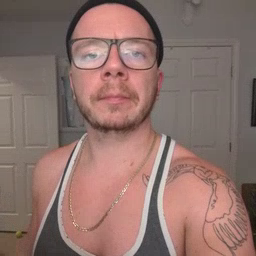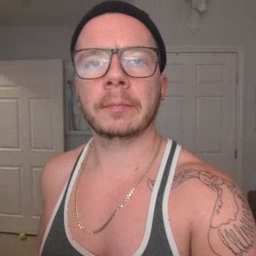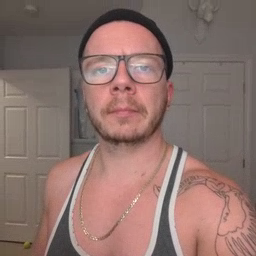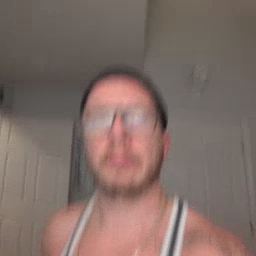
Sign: zebra